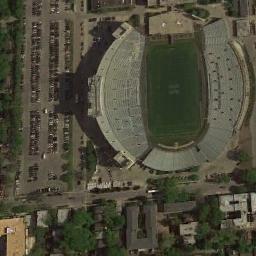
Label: stadium